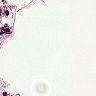
Metastatic tissue present: no